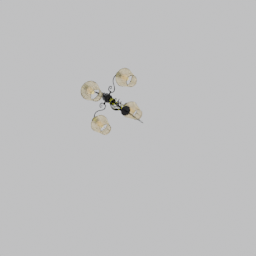
Label: lighting